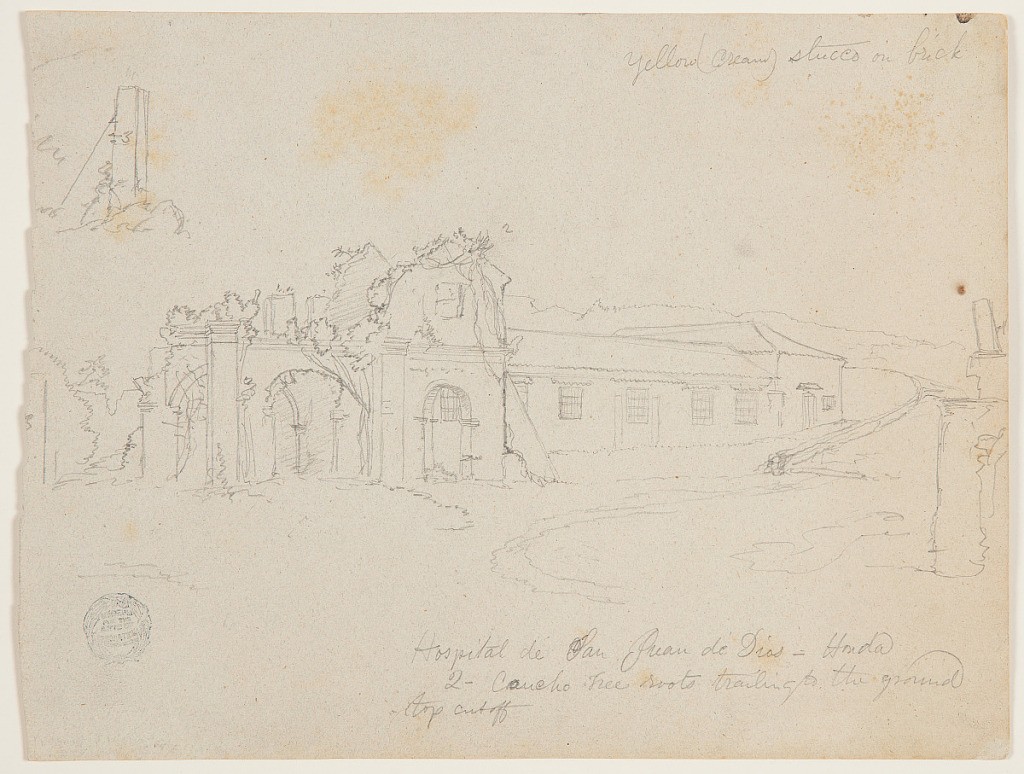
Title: Hospital de San Juan de Dios, Honda, Colombia
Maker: Frederic Edwin Church, American, 1826–1900
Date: May 23-31, 1853
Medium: Graphite on gray laid paper
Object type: Drawing
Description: Landscape and architecture sketch of the Hospital de San Juan Dios in Honda, Colombia, which was destroyed in an earthquake in 1805. The ruined portion of the building with overgrowth is visible at left. Viewed obliquely, the remainder of the structure extends diagonally from left to right toward the horizon. A path curves in front of the hospital in the immediate foreground. In distance, mountains comprise the horizon.

Verso: Partial outline of a mountainous horizon.